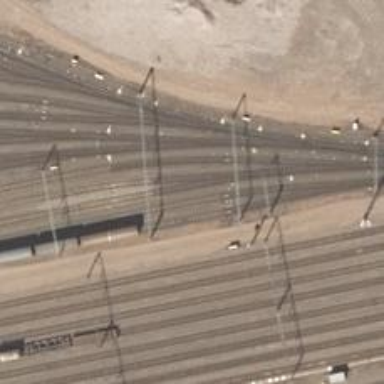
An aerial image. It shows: Railway signal.